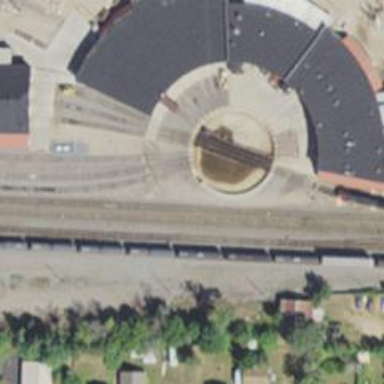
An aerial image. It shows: Building that serves as roundhouse for the railway.